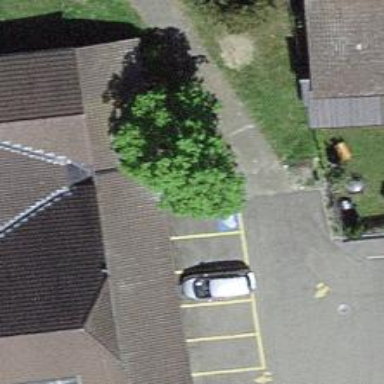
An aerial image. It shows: Charging station.